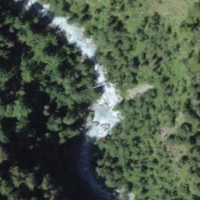
EUNIS habitat code: 41
Species observed at this site:
Turdus merula
Saxicola rubetra
Falco peregrinus
Buteo buteo
Motacilla alba
Spinus spinus
Periparus ater